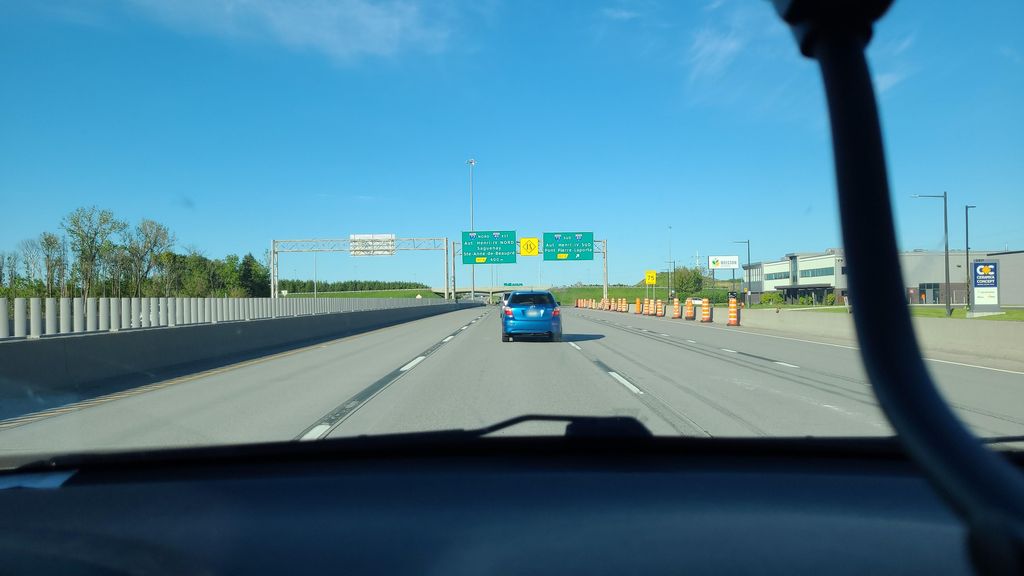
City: quebec_city